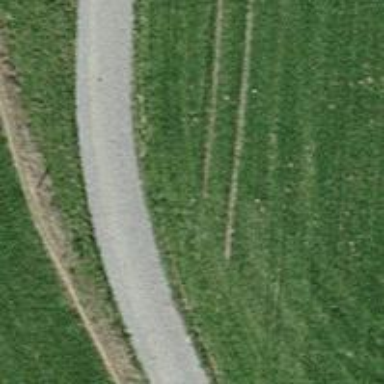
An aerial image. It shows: Grassy track with grade5 tracktype.